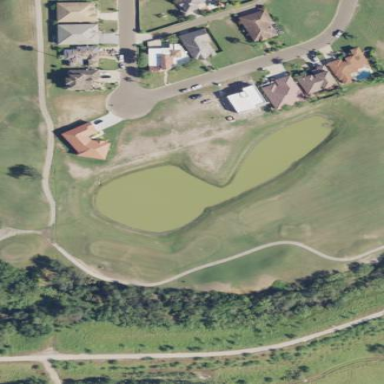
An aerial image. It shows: Scenic view of water hazard on golf course. The natural water feature adds beauty to the landscape.